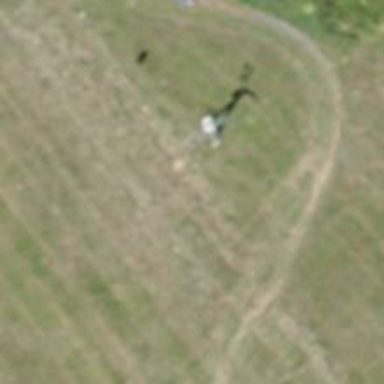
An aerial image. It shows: Pylon used for aerialway.